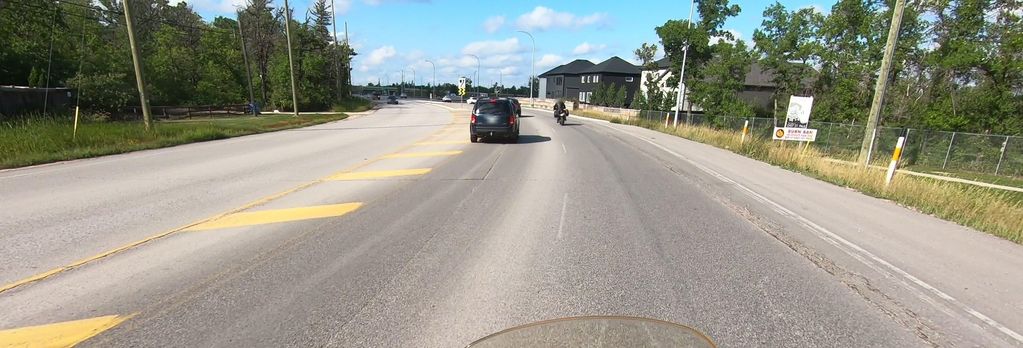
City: winnipeg